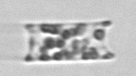
Label: Eucampia